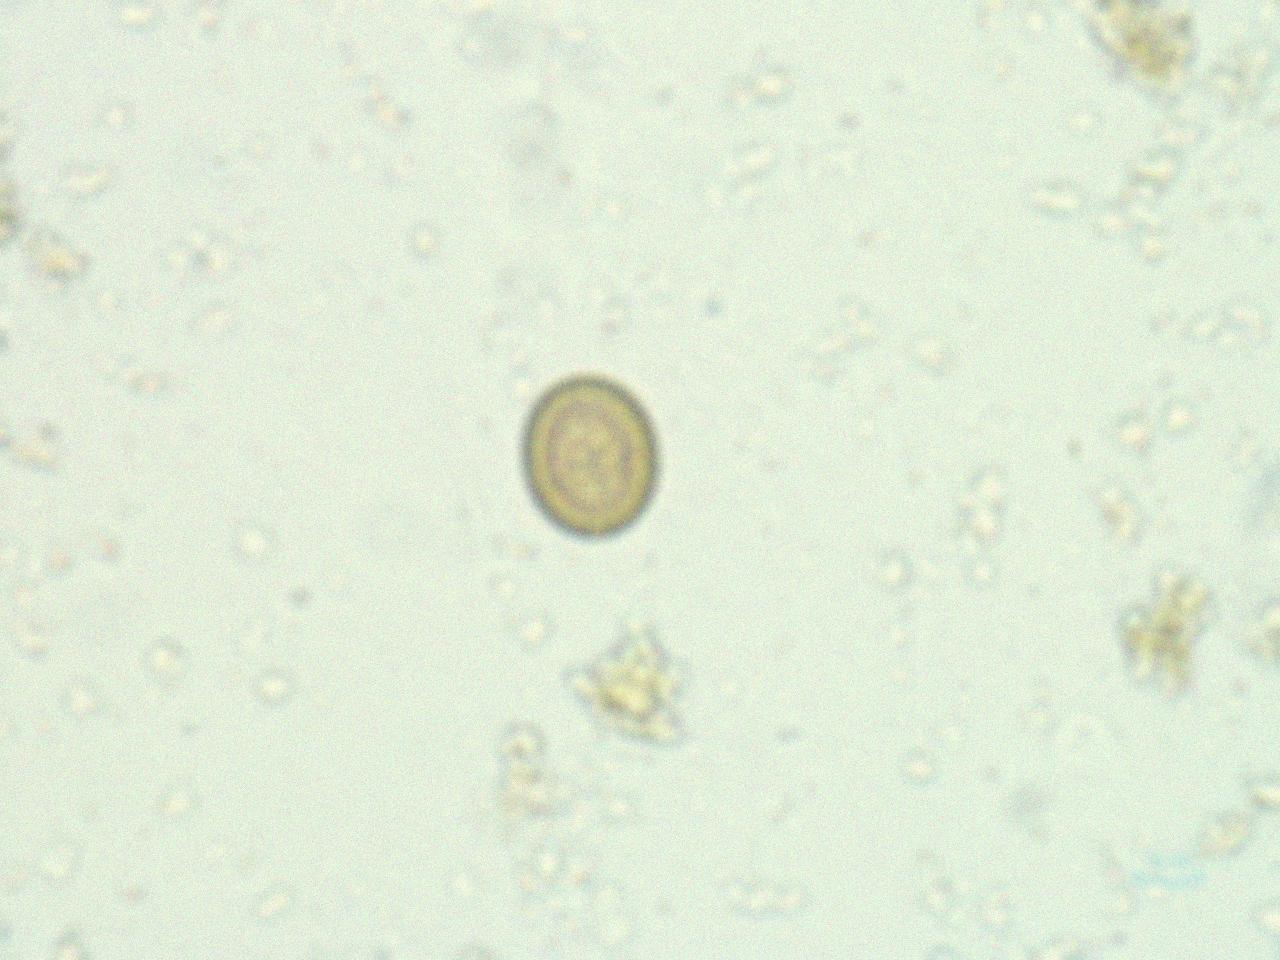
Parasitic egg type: Taenia spp. egg